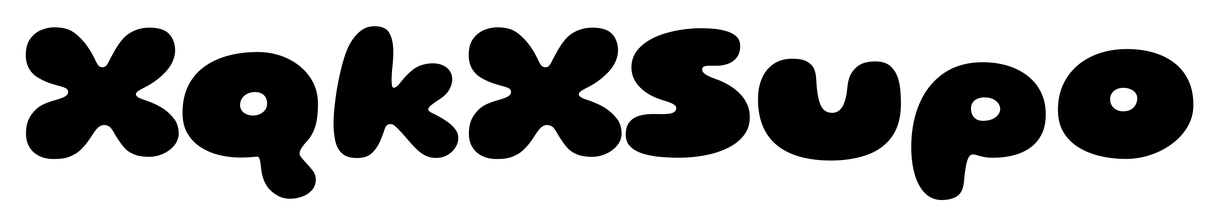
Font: Gluten_Black